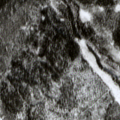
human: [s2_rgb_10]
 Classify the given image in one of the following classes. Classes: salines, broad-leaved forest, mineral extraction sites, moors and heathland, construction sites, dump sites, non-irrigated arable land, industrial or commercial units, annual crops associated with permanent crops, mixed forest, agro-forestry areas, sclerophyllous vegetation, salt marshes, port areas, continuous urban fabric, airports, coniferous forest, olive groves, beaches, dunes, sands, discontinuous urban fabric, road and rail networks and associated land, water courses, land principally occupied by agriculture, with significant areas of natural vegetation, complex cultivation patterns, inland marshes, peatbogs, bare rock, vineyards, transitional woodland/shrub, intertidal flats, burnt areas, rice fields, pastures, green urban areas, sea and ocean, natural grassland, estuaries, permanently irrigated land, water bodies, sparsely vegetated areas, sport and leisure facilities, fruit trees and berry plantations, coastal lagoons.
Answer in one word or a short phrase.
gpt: coniferous forest, mixed forest, transitional woodland/shrub